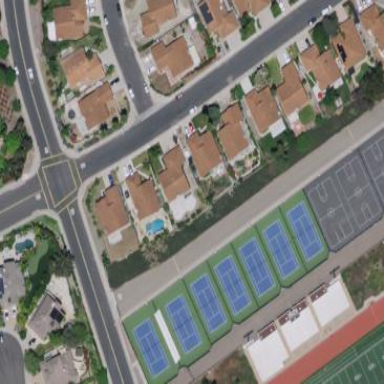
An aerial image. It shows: Tennis court on pitch.